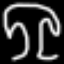
Label: mushroom